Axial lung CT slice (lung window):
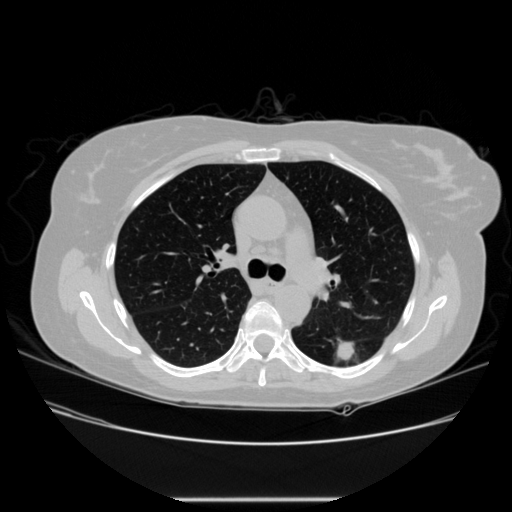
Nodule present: yes
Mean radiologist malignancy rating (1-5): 4.75